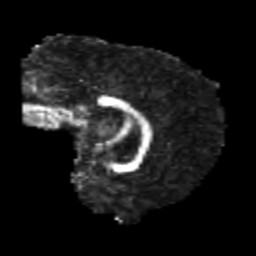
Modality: FA
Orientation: sagittal
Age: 22
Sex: male
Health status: healthy
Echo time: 0.074 s